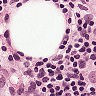
Metastatic tissue present: no